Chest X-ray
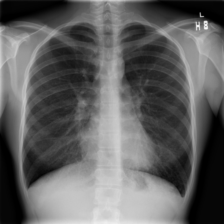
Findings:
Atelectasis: negative
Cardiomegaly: negative
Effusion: negative
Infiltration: negative
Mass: negative
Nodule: negative
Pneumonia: negative
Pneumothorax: negative
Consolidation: negative
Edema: negative
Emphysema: negative
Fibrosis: negative
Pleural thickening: negative
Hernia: negative